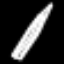
Label: pencil